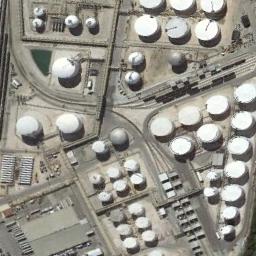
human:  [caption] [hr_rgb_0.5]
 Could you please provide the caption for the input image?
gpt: There are many different-sized oil storage tanks and many buildings in the factory, And there is a lawn in the factory .

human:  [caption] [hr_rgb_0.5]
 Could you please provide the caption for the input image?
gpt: Numerous buildings are next to storage tanks .

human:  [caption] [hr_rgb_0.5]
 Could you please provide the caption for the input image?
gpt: There are big and small white storage tanks surrounded by some pipes on the bare land .

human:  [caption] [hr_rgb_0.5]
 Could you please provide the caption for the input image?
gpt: Here are two silver storage tanks of the same size .

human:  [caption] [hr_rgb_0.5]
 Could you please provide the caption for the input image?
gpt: There are many white storage tanks arranged neatly .